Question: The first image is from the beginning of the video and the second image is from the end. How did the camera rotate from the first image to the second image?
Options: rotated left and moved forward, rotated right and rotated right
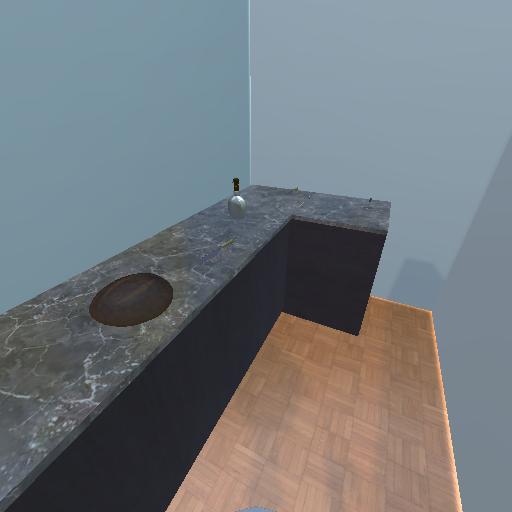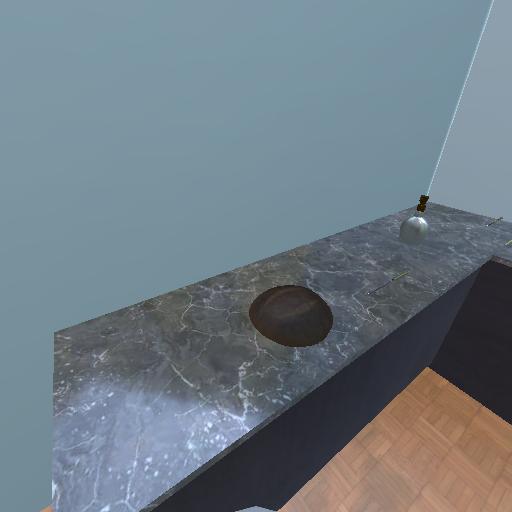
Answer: rotated left and moved forward